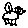
Label: bird